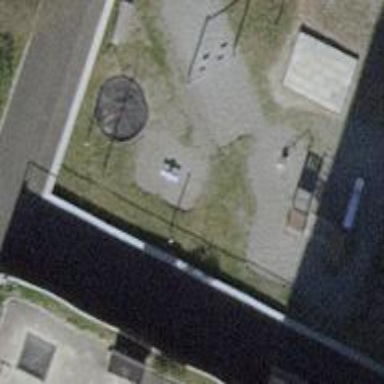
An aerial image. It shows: Playground area for leisure activities on the land.